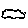
Label: cloud